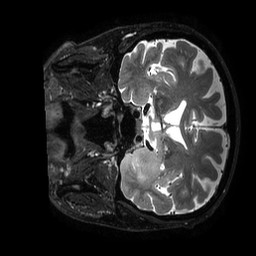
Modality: T2w
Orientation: coronal
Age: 70
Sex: male
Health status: ill
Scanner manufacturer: philips
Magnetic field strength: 3 T
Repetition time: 3.5 s
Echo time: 0.3 s